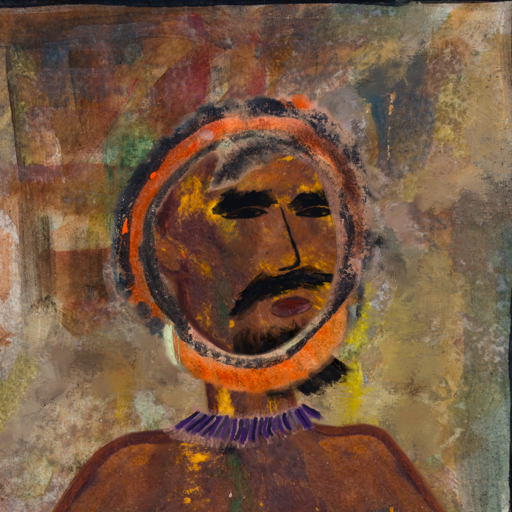
Background: Mosgoul, Head And Neck Side: Comrade, Face Side: Mosgoul, Bust: Comrade, Hair Side: Childish, Head Accessory: Blank, Second Necklace: Blank, Necklace: HillGirl, Baby: Blank